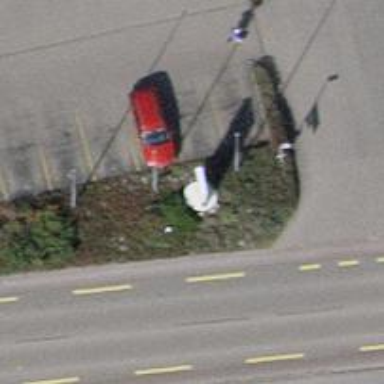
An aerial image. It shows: Flagpole structure.